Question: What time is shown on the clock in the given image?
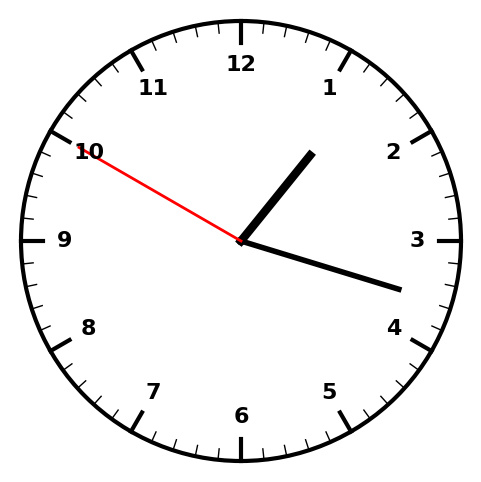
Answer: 01:17:50